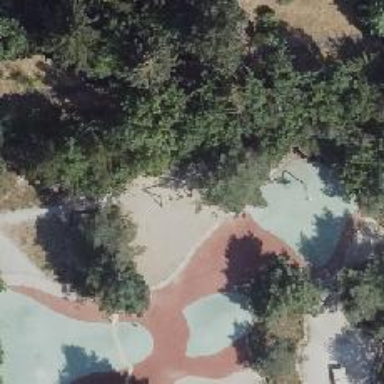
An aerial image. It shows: Playground featuring swings.